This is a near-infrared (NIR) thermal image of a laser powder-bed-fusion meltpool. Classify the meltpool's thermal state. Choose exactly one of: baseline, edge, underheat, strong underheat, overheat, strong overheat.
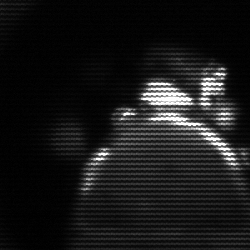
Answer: edge